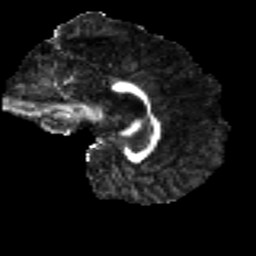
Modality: FA
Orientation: sagittal
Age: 22
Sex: male
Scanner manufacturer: ge
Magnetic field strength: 3 T
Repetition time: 7.8 s
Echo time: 0.0611 s